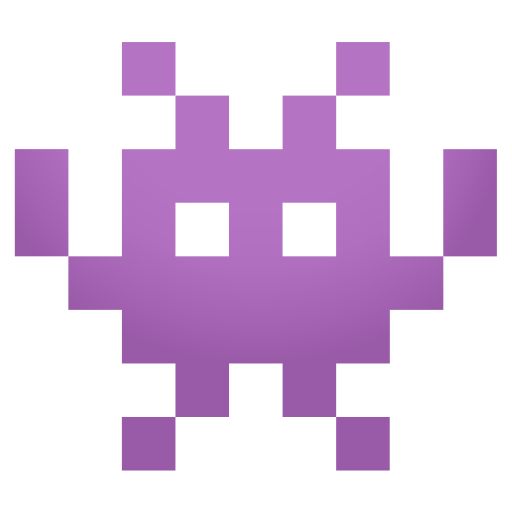
Emoji: 👾